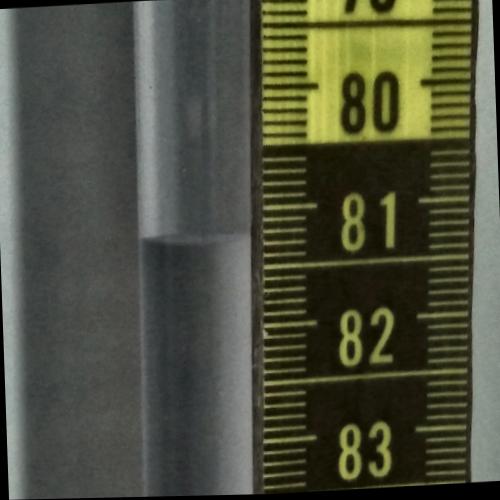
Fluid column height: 81.2 cm